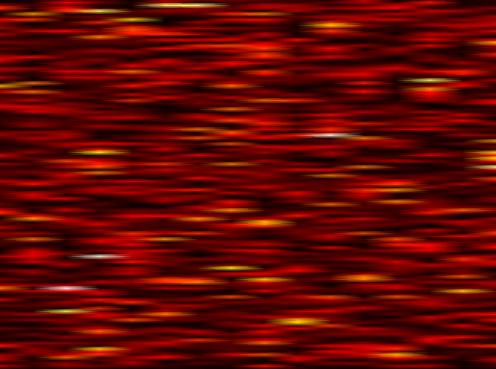
Label: OFDM